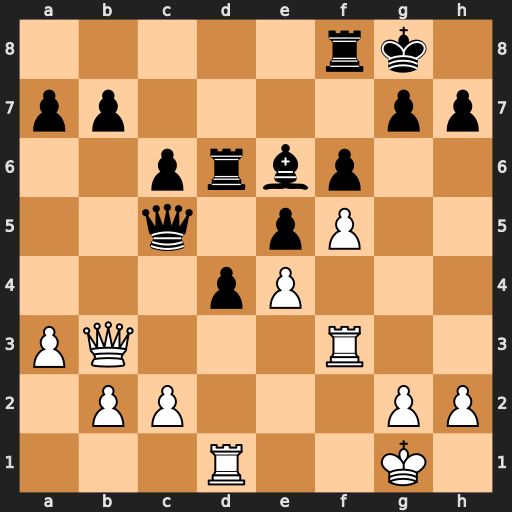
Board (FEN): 5rk1/pp4pp/2prbp2/2q1pP2/3pP3/PQ3R2/1PP3PP/3R2K1
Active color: w
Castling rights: -
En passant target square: -
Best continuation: fxe6 Qb5 e7+